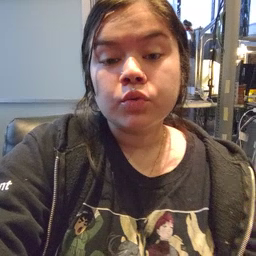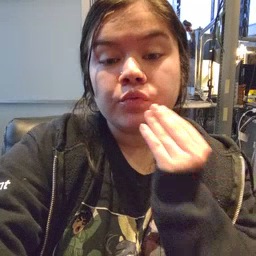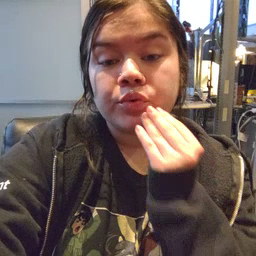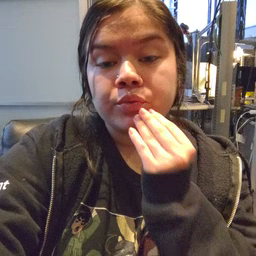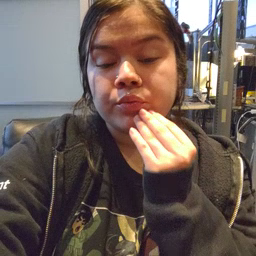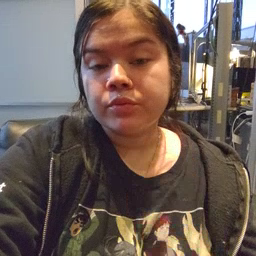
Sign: food